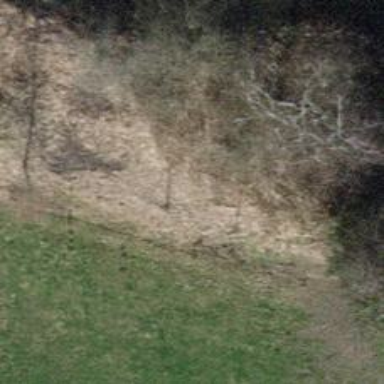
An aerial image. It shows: Grassy path.